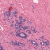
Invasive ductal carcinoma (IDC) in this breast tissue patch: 0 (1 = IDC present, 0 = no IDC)